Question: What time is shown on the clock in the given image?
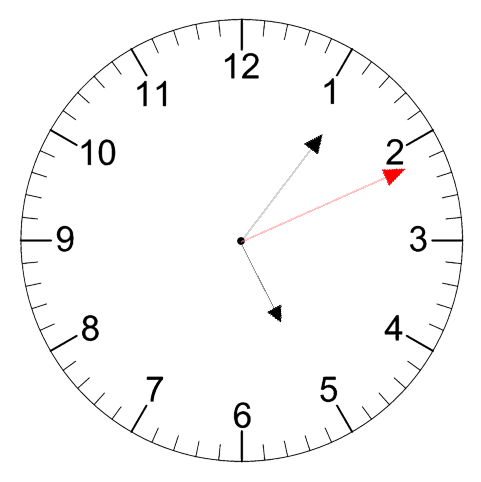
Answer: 05:06:11